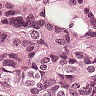
Metastatic tissue present: yes